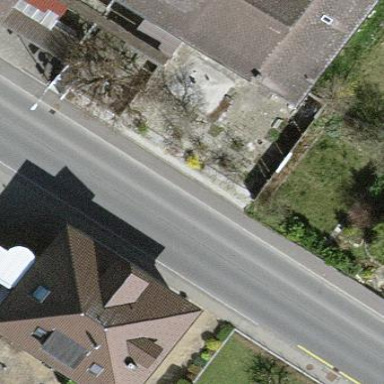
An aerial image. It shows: Building with hipped roof shape.